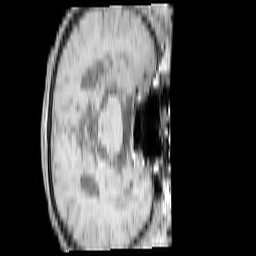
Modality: T1w
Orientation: axial
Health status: ill
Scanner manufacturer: philips
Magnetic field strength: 3 T
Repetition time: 0.3787 s
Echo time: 0.002908 s